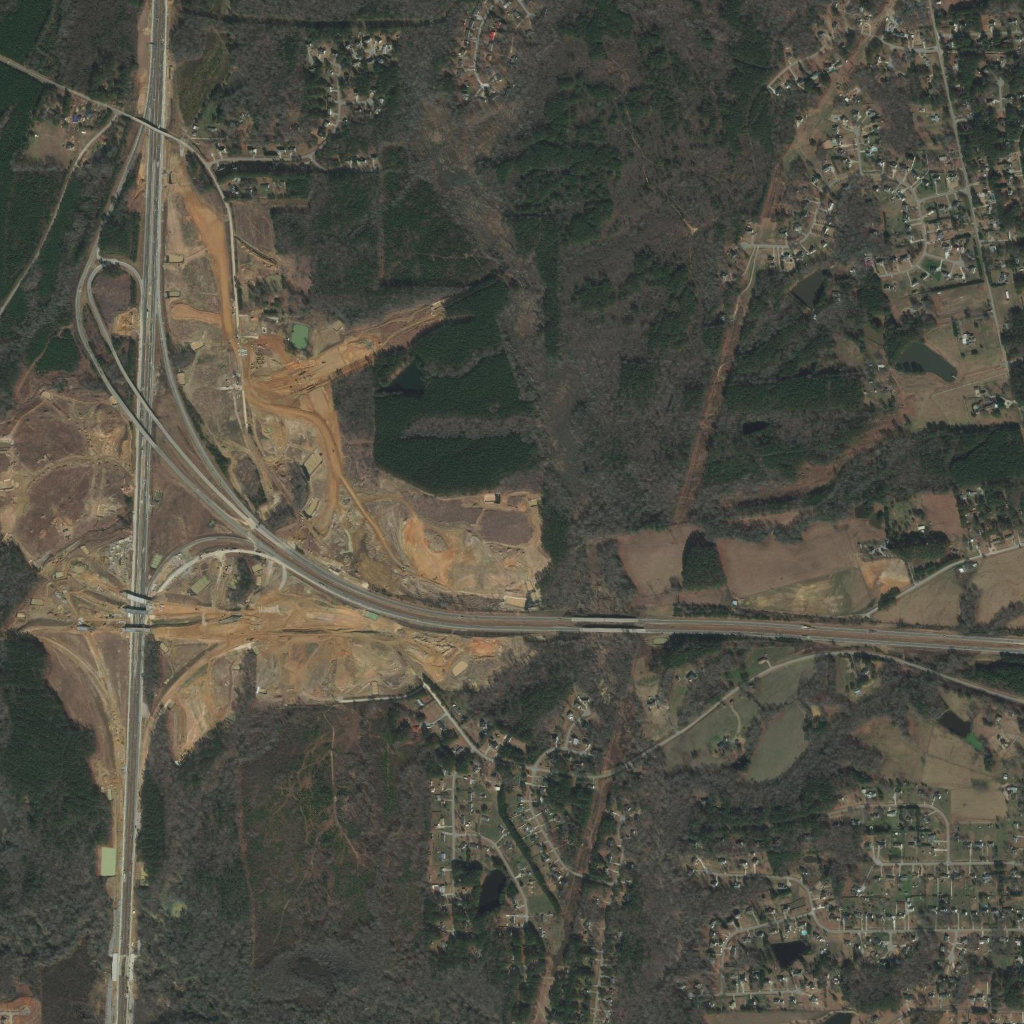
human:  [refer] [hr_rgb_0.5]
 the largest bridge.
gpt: <box>[[9, 35, 15, 43, 0]]</box>